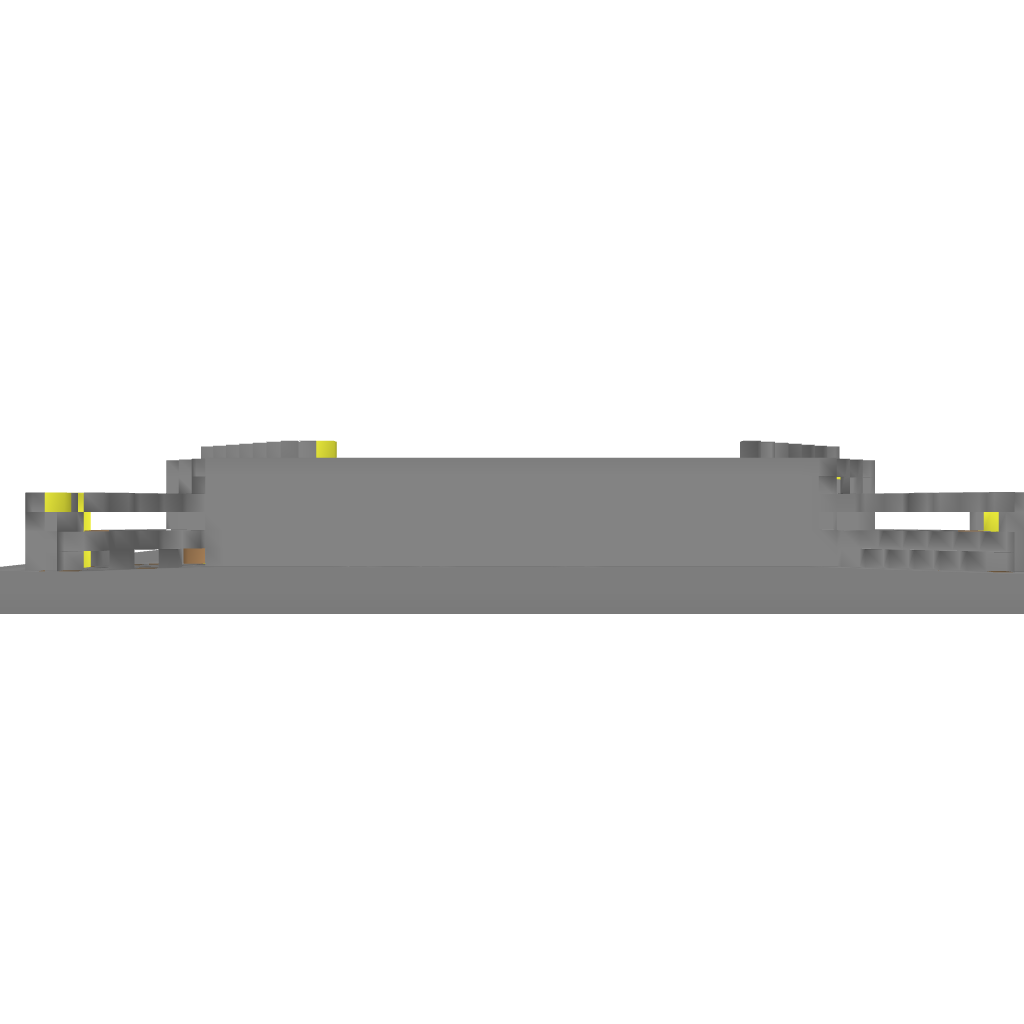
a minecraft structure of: My Spawn bad low quality